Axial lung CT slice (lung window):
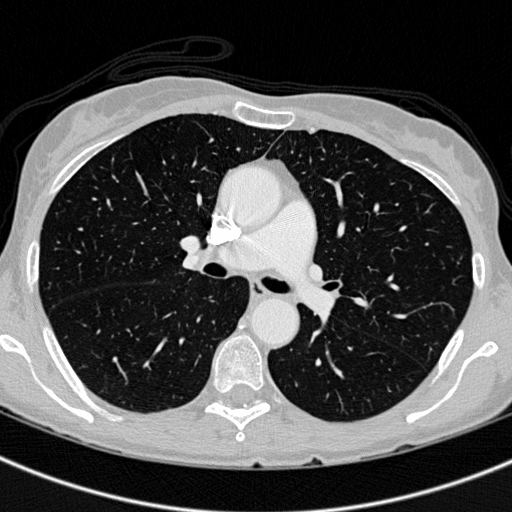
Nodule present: no